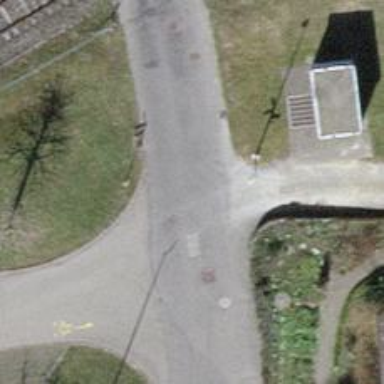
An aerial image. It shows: Residential road with compacted surface.